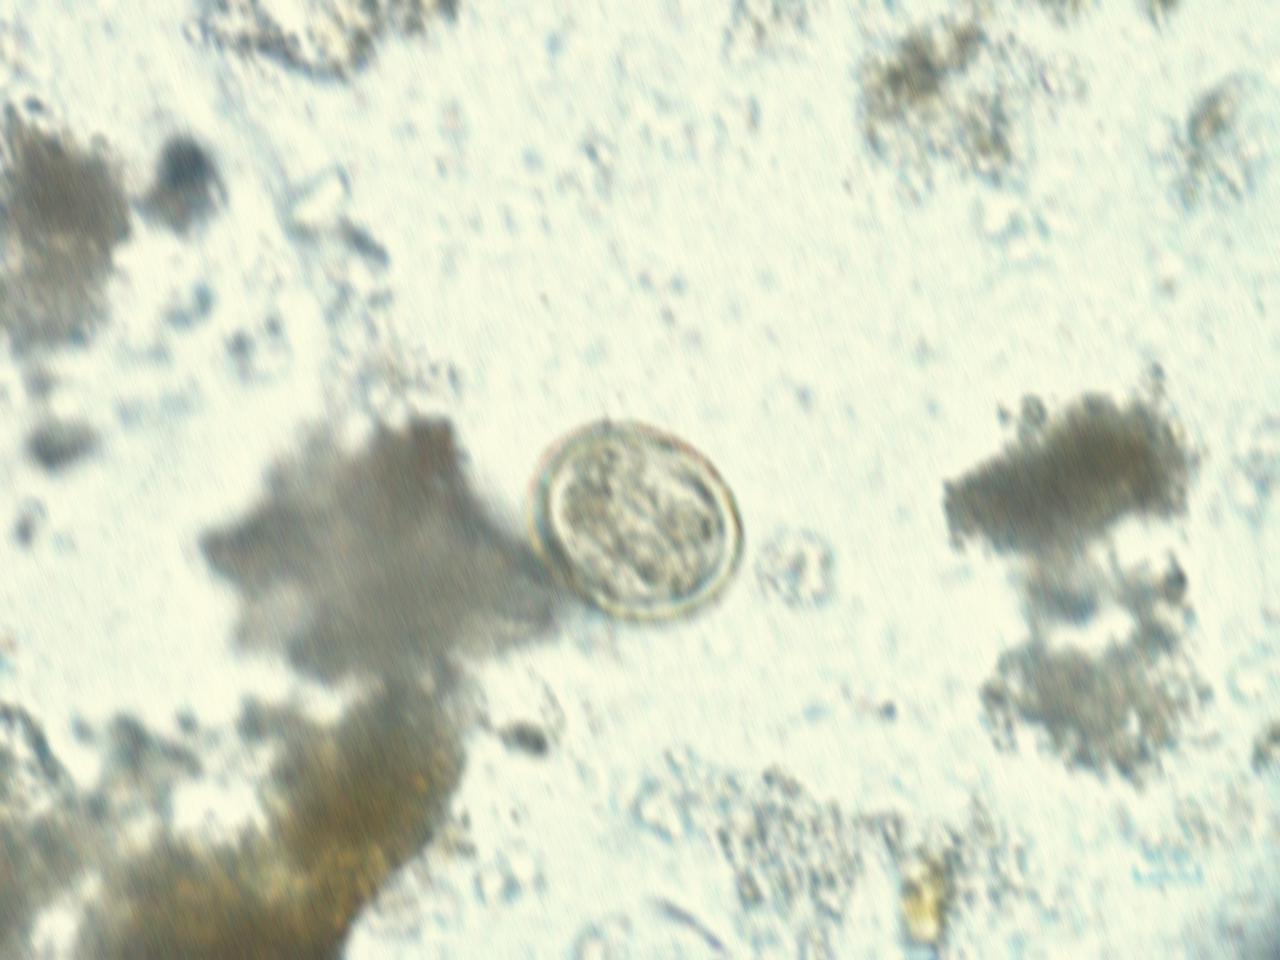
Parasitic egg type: Ascaris lumbricoides